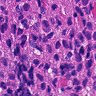
Metastatic tissue present: yes